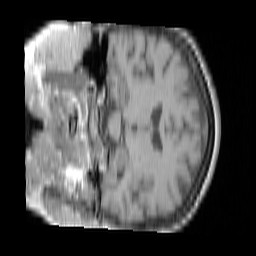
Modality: T1w
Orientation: coronal
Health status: ill
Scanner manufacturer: siemens
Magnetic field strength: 3 T
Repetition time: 0.4 s
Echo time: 0.00272 s